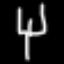
Label: fork